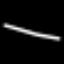
Label: line